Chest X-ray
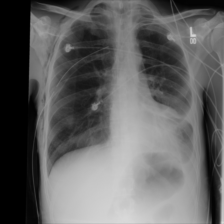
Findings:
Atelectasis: negative
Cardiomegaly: negative
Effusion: positive
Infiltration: negative
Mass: negative
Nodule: negative
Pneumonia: negative
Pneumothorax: negative
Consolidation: negative
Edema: negative
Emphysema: positive
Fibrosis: negative
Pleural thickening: negative
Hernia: negative